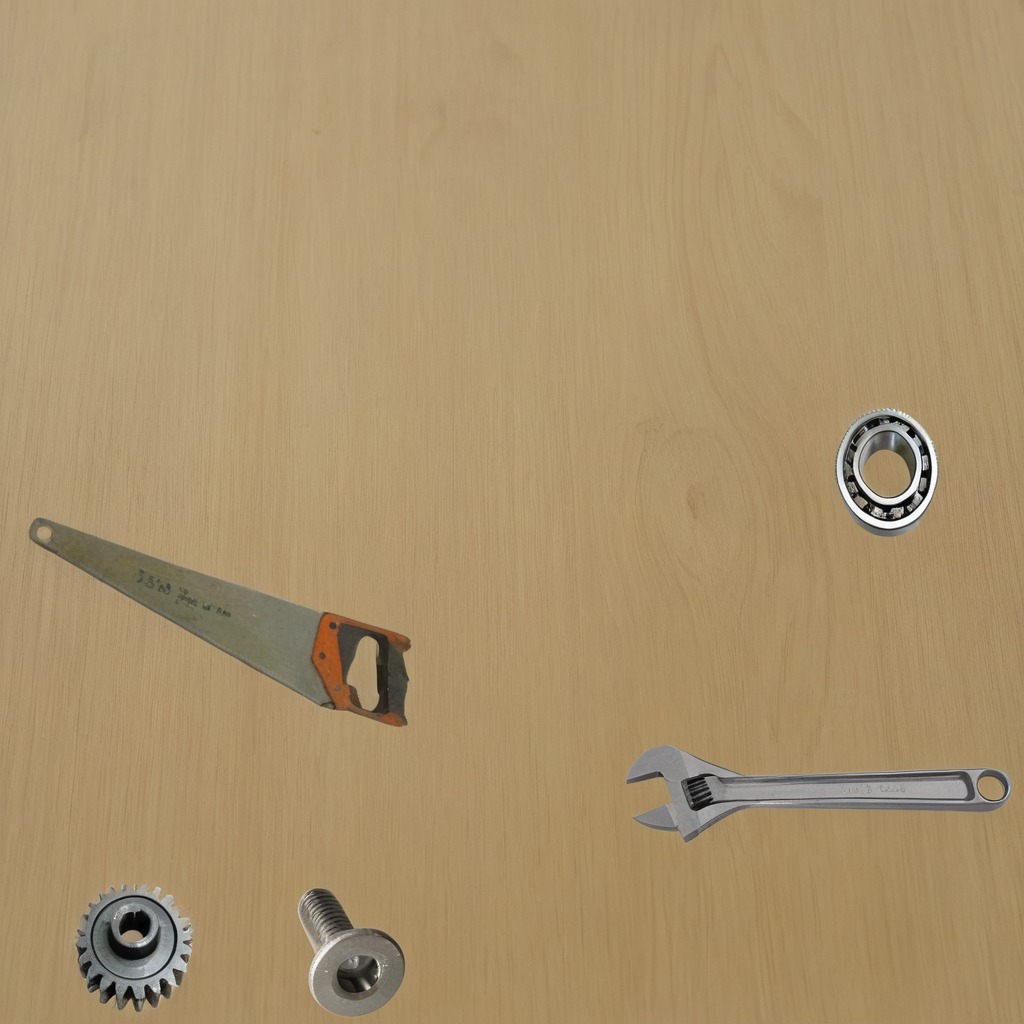
A ball bearing, a steel gear with teeth, a metal machine screw, a handheld metal saw, and a wrench are lying on a plywood surface in a paint workshop lit by afternoon window light.